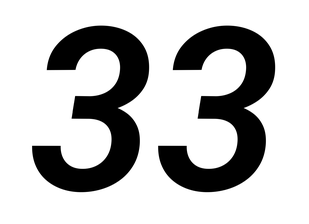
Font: Roboto-Italic_SemiBold_Italic